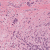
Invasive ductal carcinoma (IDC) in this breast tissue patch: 1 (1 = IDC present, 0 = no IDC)